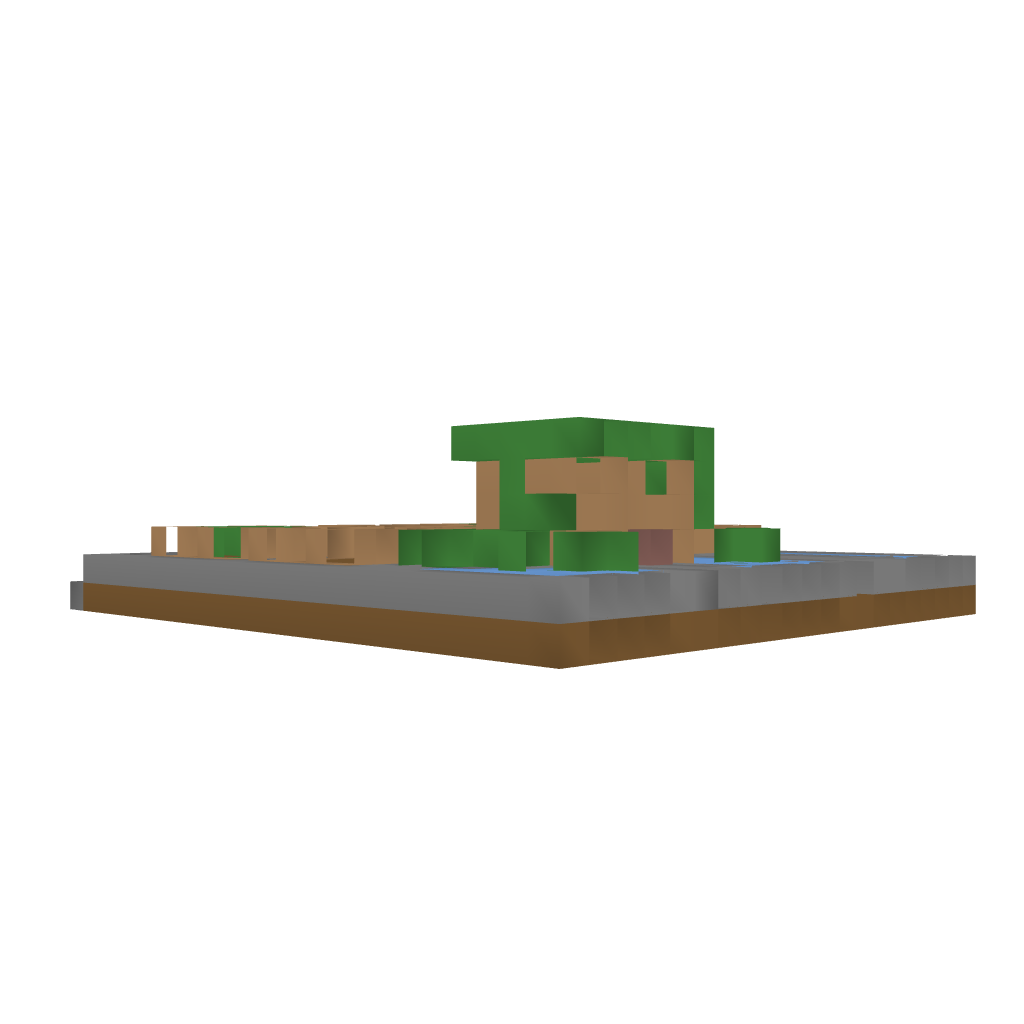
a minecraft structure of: Small medieval garden bad low quality